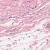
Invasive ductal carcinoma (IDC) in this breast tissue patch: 0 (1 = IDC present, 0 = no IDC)